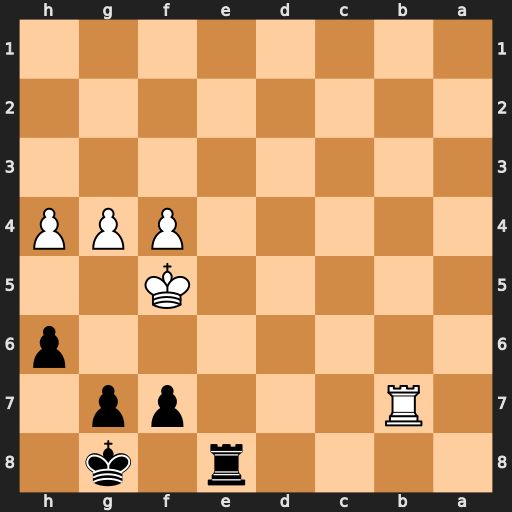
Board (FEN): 4r1k1/1R3pp1/7p/5K2/5PPP/8/8/8
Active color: b
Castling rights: -
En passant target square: -
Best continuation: g6+ Kf6 Re6#